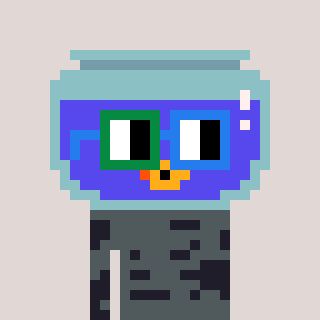
a pixel art character with square green and blue glasses, a goldfish-shaped head and a grayscale-colored body on a warm background